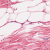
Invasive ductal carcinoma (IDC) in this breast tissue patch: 0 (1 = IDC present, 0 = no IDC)